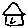
Label: house